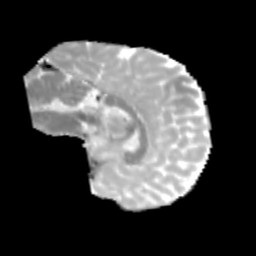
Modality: MD
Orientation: sagittal
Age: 9
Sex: male
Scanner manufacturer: siemens
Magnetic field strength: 3 T
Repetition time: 3.8 s
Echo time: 0.07 s